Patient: sex F, age 55
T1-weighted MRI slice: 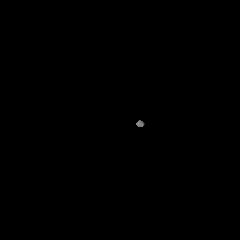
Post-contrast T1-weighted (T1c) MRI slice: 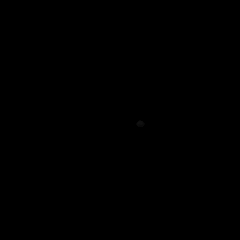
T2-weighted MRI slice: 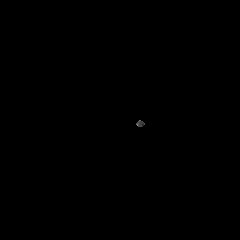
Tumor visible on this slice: no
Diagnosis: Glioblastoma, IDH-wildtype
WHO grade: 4